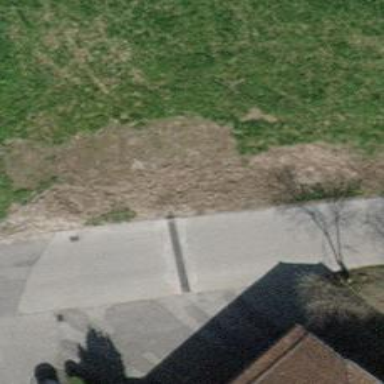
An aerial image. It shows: Residential road with asphalt surface.